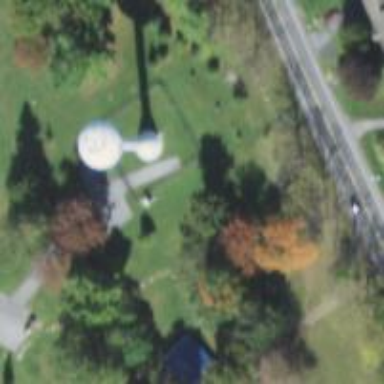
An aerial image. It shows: Water tower that is man-made.